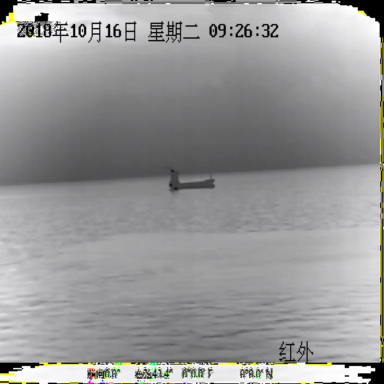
There is a liner in the infrared image.